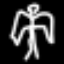
Label: angel